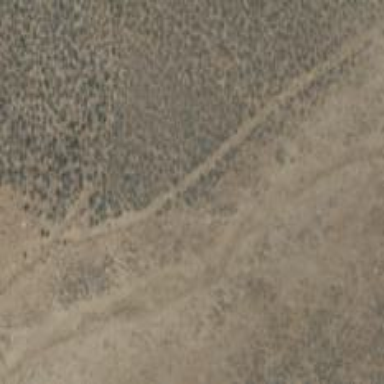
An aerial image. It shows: Path.